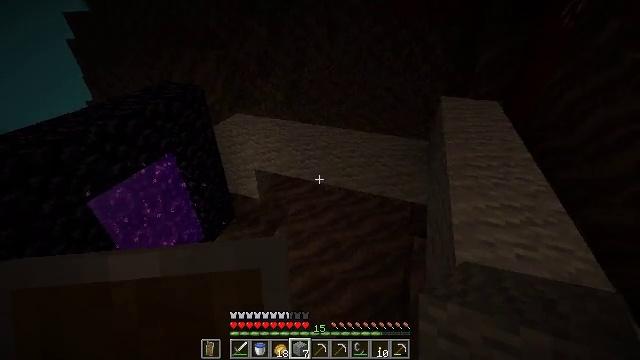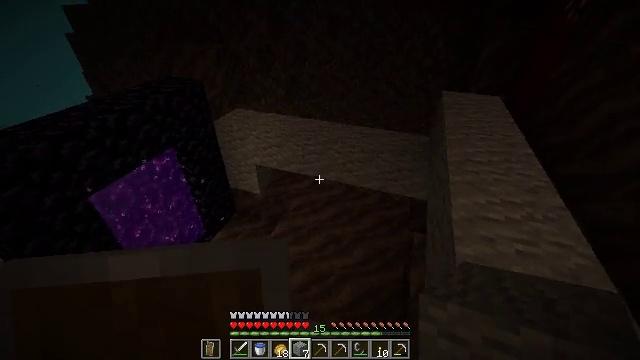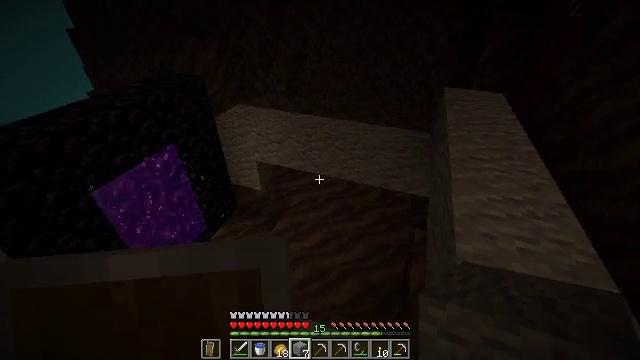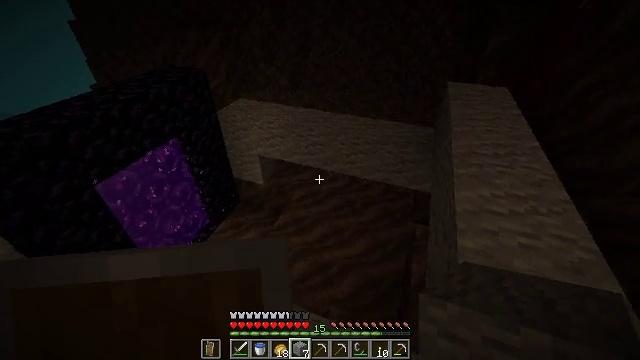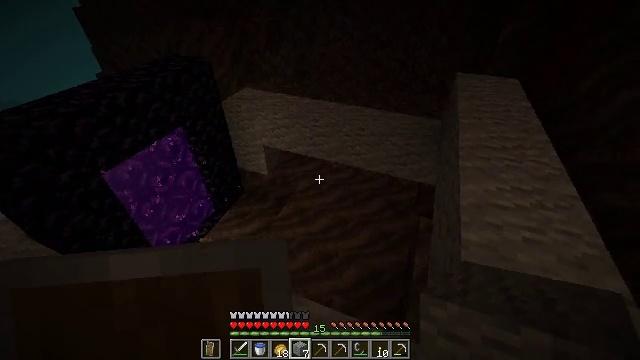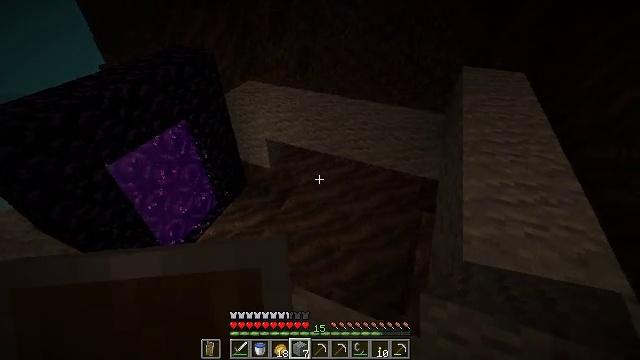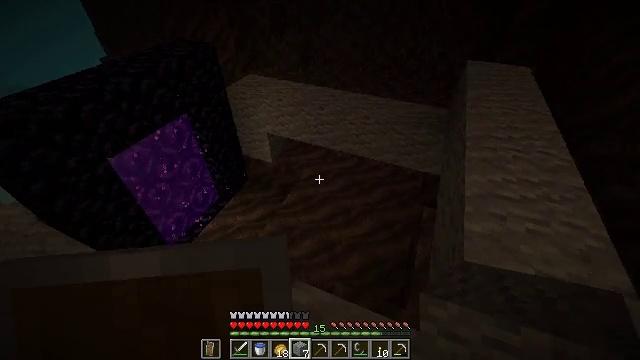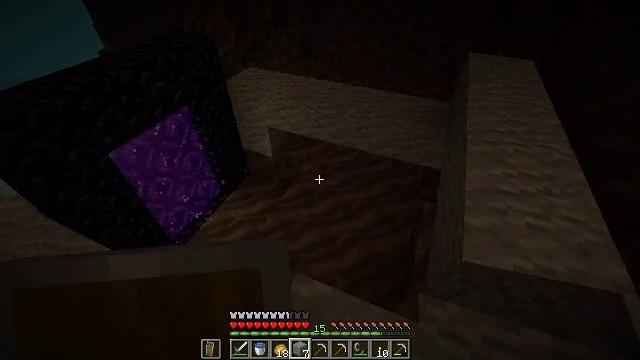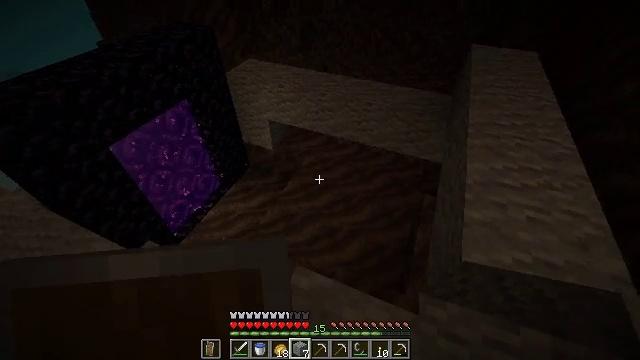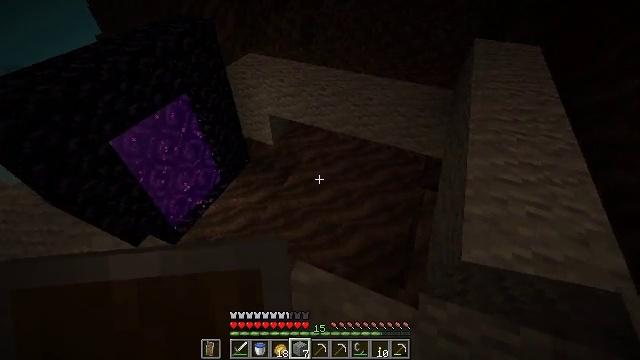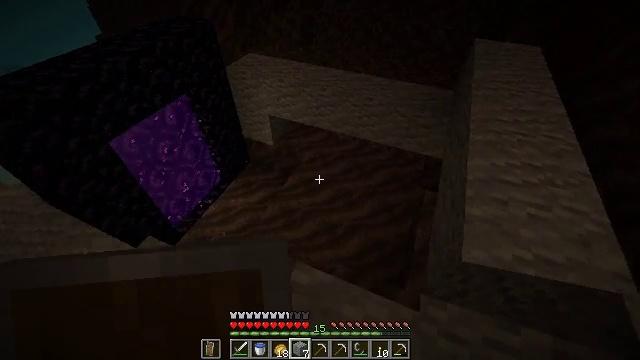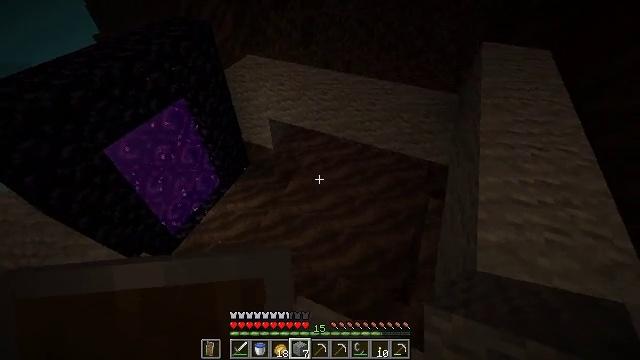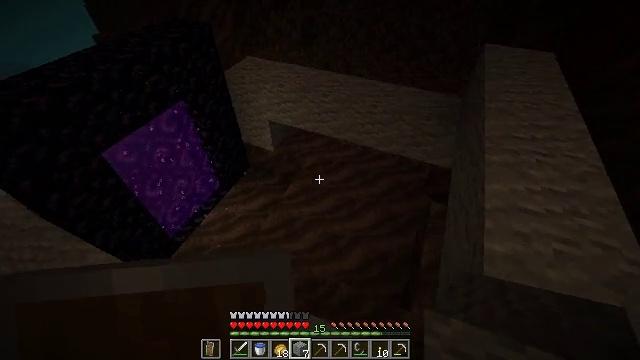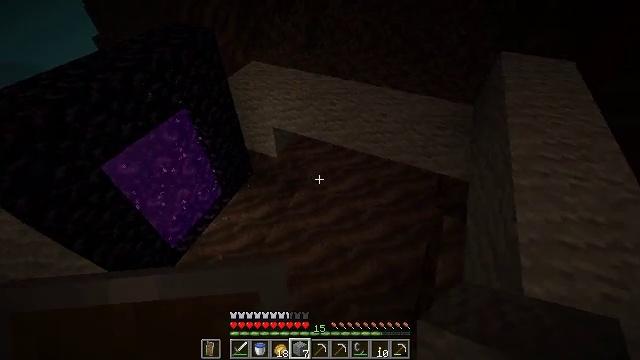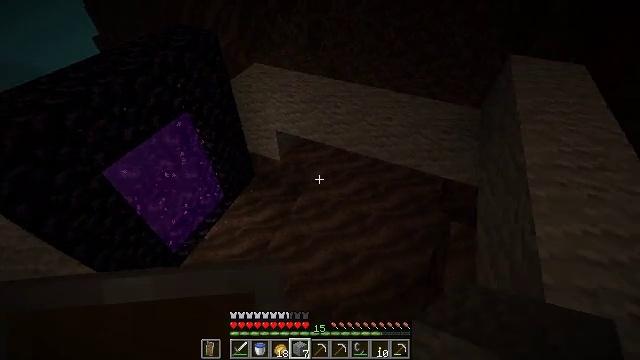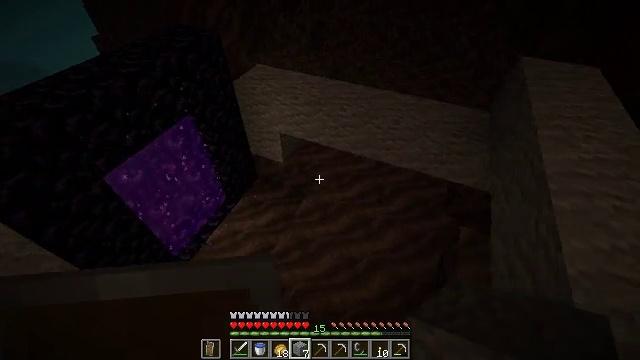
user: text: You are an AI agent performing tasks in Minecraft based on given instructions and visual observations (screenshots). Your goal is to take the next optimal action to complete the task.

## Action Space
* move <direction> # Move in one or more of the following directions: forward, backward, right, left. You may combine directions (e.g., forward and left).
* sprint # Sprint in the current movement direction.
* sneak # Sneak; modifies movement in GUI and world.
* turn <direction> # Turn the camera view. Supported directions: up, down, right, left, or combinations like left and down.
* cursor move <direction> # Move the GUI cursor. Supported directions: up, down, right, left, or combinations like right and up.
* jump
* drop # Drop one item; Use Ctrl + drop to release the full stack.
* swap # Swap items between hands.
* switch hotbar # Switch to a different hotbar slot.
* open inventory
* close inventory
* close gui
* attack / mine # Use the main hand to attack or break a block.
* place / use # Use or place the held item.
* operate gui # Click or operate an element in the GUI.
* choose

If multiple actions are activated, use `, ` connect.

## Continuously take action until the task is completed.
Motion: motion action
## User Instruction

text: Dig soul soil with a shovel.
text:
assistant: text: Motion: turn down
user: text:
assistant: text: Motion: no_op
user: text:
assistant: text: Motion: turn down
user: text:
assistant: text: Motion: turn left and down
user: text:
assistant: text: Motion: turn down
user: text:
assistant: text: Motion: turn down
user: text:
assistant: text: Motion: turn down
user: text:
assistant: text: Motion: turn down
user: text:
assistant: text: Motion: turn down
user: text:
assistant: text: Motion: move forward
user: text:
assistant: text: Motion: move forward
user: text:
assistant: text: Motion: move forward and move left
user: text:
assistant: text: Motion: move forward and move left
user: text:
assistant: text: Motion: move forward and move left
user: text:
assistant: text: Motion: move forward and move left
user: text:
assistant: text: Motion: move forward and move left, turn right
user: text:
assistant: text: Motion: move forward and move left, turn right
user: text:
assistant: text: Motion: move forward and move left, turn right
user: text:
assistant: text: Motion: move forward and move left, turn right
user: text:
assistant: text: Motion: move forward and move left, turn right
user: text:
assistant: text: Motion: move forward and move left, turn right
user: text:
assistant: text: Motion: move forward and move left, turn right
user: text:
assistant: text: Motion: move forward and move left, turn right
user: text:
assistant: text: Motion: move forward and move left, turn right
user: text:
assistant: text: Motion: move forward and move left, turn right and up
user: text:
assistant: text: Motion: move forward and move left, turn right and up
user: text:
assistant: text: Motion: move forward and move left, turn right and up
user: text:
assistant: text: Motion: move forward and move left, turn right
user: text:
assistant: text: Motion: move forward and move left, turn right
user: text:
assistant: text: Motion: move left, turn right